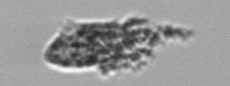
Label: fecal_pellet